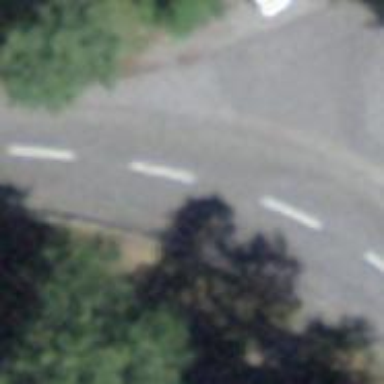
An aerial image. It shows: Bus stop with designated stop position for public transport.